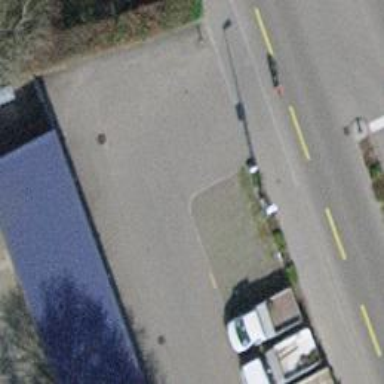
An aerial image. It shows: Asphalt parking aisle road.